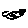
Label: cat